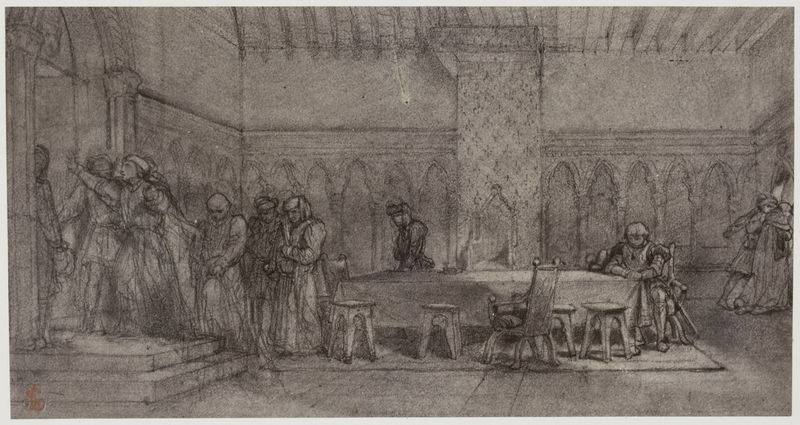
Titel: Fotoreproductie van tekening door Paul Delaroche: le Duc de Bourgogne
Künstler: Robert Jefferson Bingham
Standort: Amsterdam
Institution: Rijksmuseum
Schlagwörter: formal, meeting, table